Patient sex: F
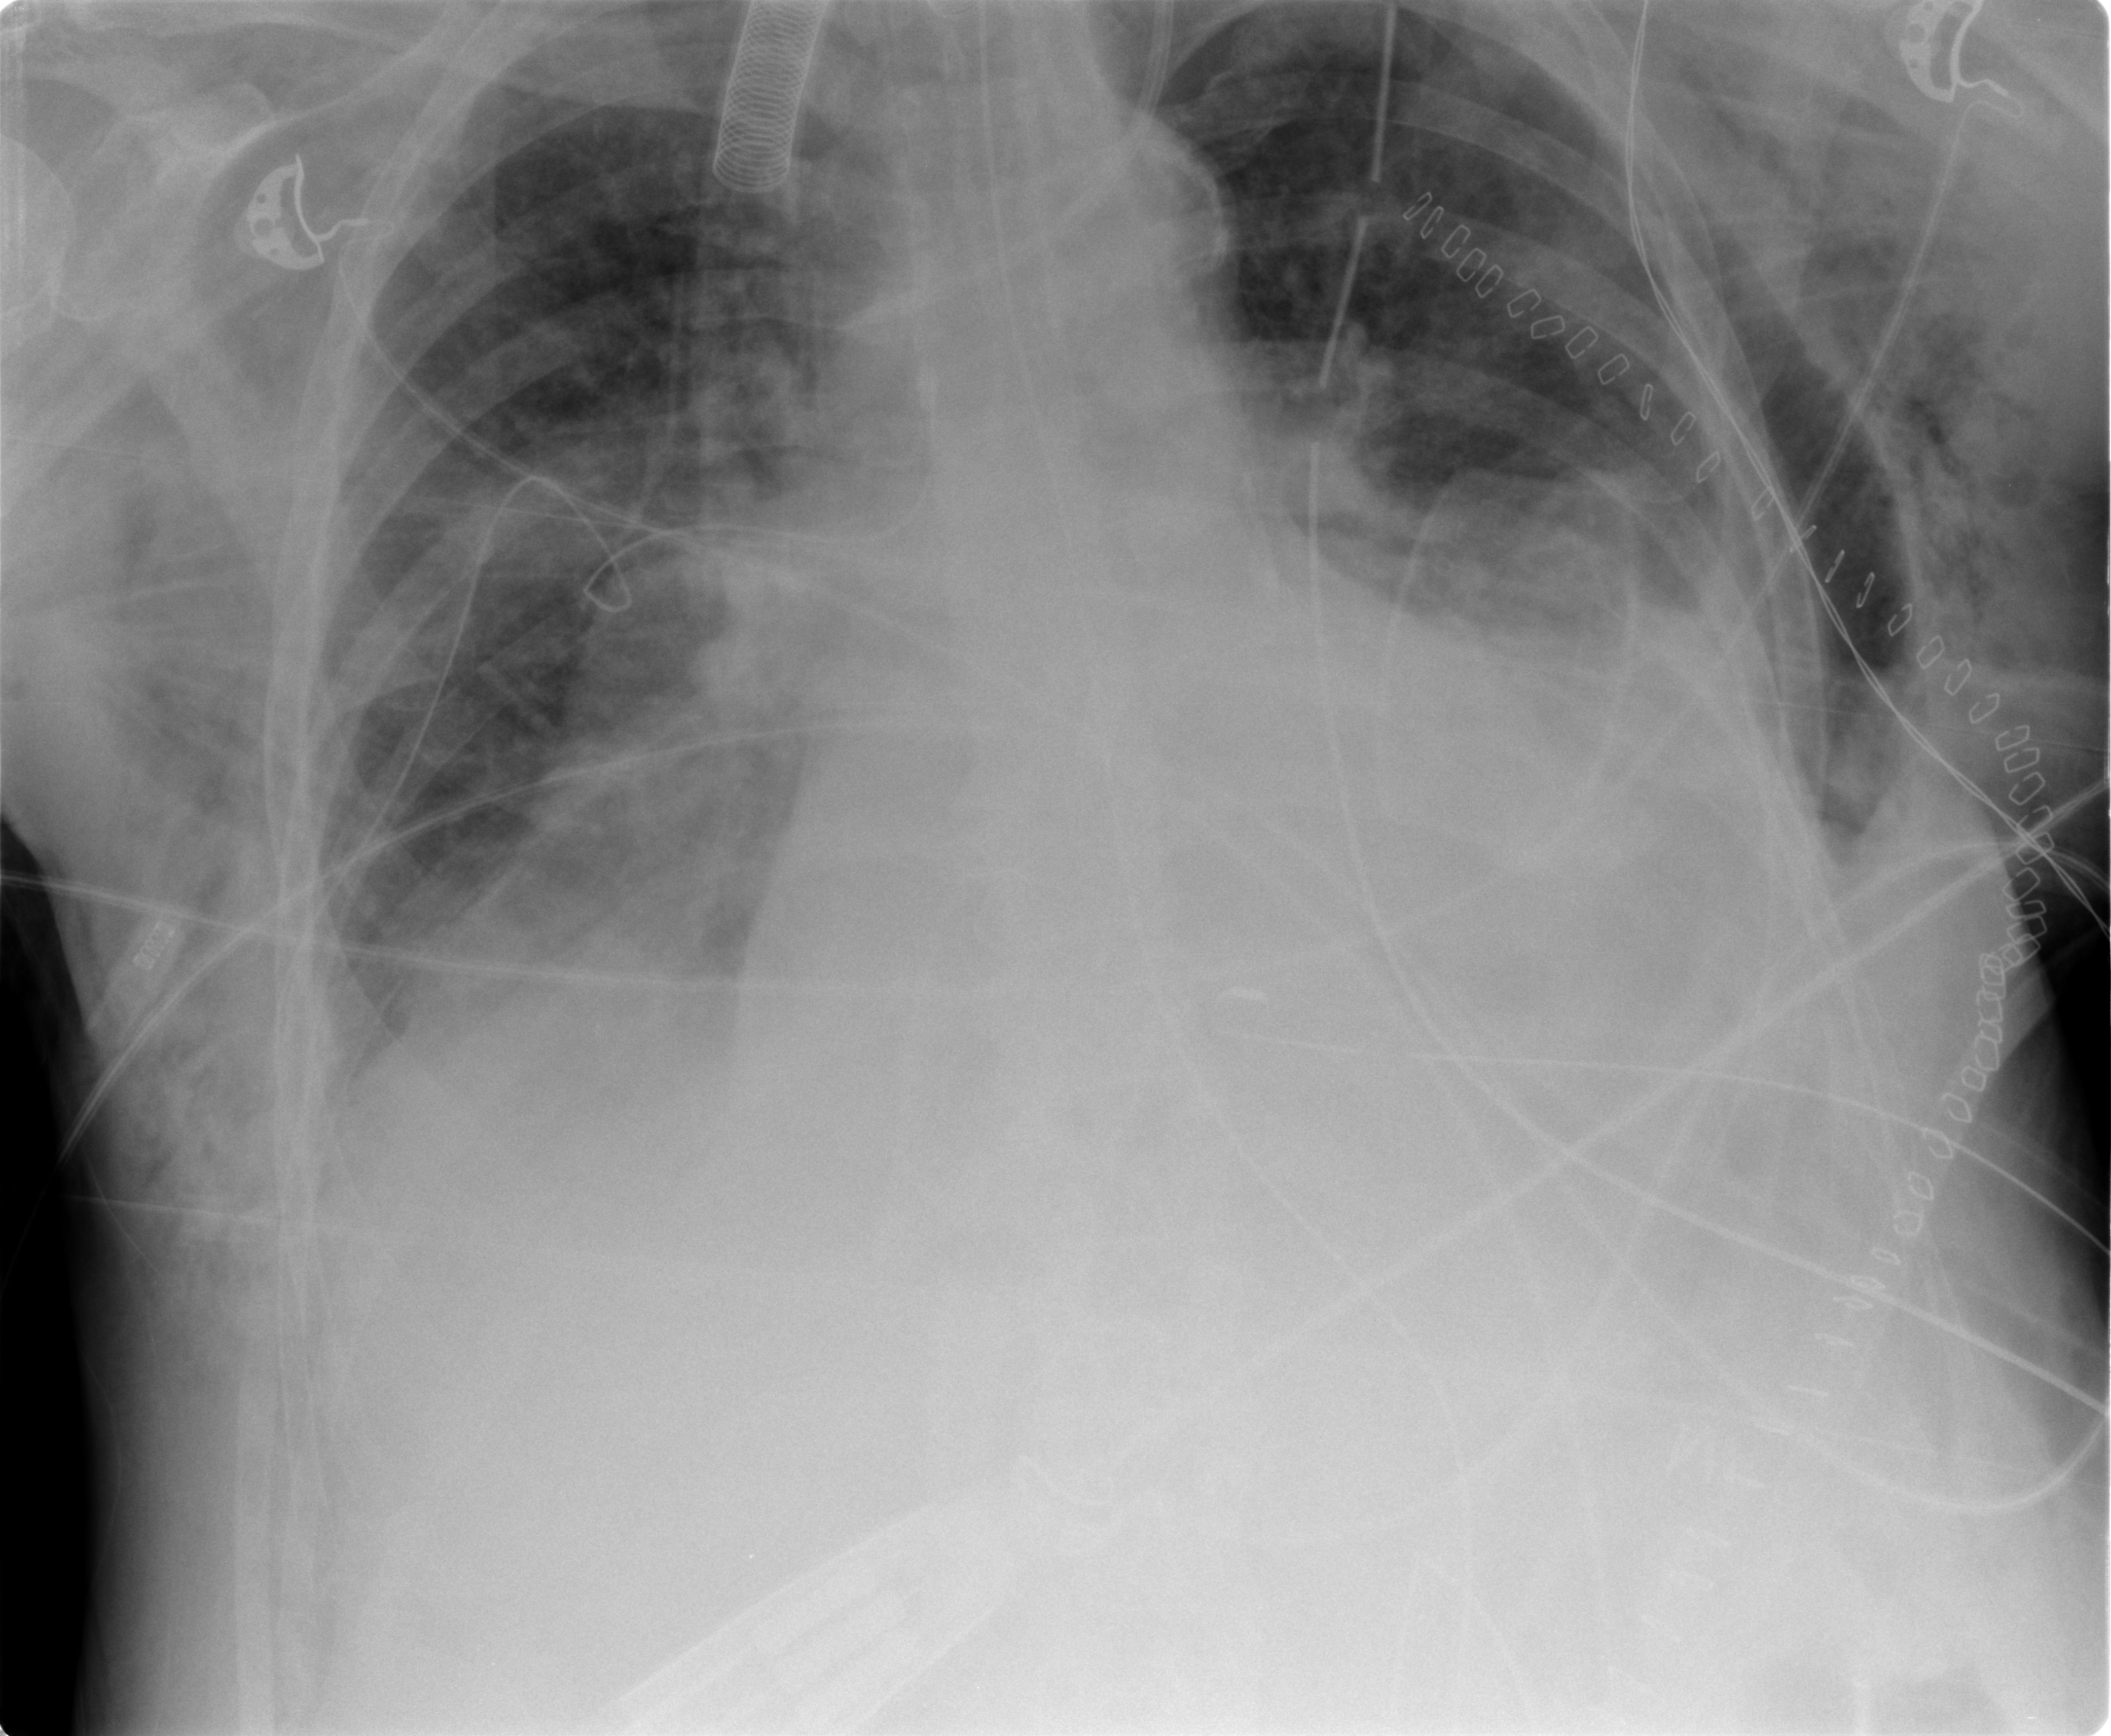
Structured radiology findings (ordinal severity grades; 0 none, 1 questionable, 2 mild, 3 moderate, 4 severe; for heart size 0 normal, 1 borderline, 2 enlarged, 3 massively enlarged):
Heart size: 2
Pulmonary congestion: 0
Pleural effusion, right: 2
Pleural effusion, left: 2
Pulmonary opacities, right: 0
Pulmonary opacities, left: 0
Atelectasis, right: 2
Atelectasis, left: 2